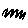
Label: zigzag